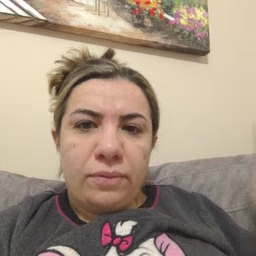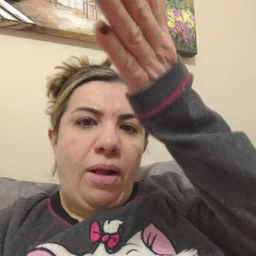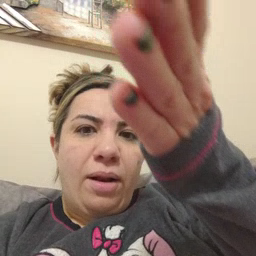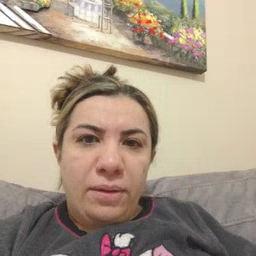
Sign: there